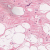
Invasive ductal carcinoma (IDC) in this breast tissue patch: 0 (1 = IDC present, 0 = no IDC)